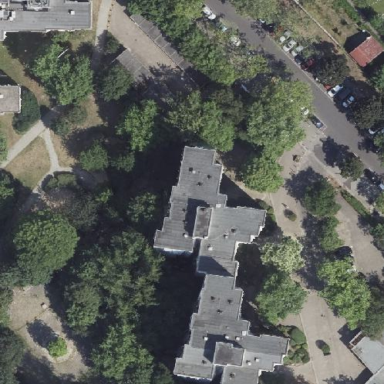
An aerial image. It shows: Grey flat-roofed building with apartments.